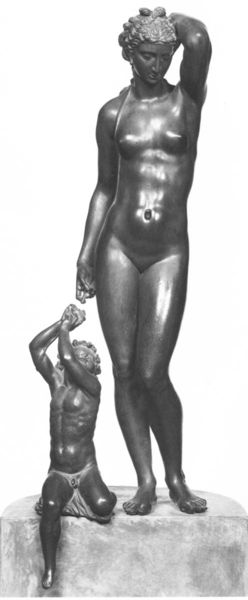
Titel: Danae mit dem Perseusknaben
Künstler: Benvenuto Cellini
Institution: Florenz, Bargello
Schlagwörter: akt, hand, kopf, nackt, sitzen, frau, haar, arm, arme, sockel, stehen, stein, figur, kind, frontal, locken, schön, skulptur, statue, bein, ziehen, ganzfigurig, glänzend, metall, bronze, kontrapost, junge, knie, barfuss, knabe, beten, spielbein, standbein, guss, diana, antikisch, bitten, armor, staue, steinblock